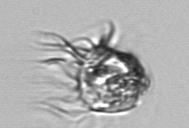
Label: Leegaardiella_ovalis